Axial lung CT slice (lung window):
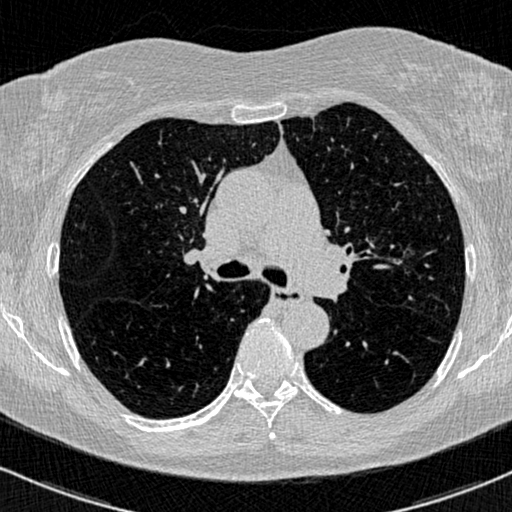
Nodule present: no